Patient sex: M
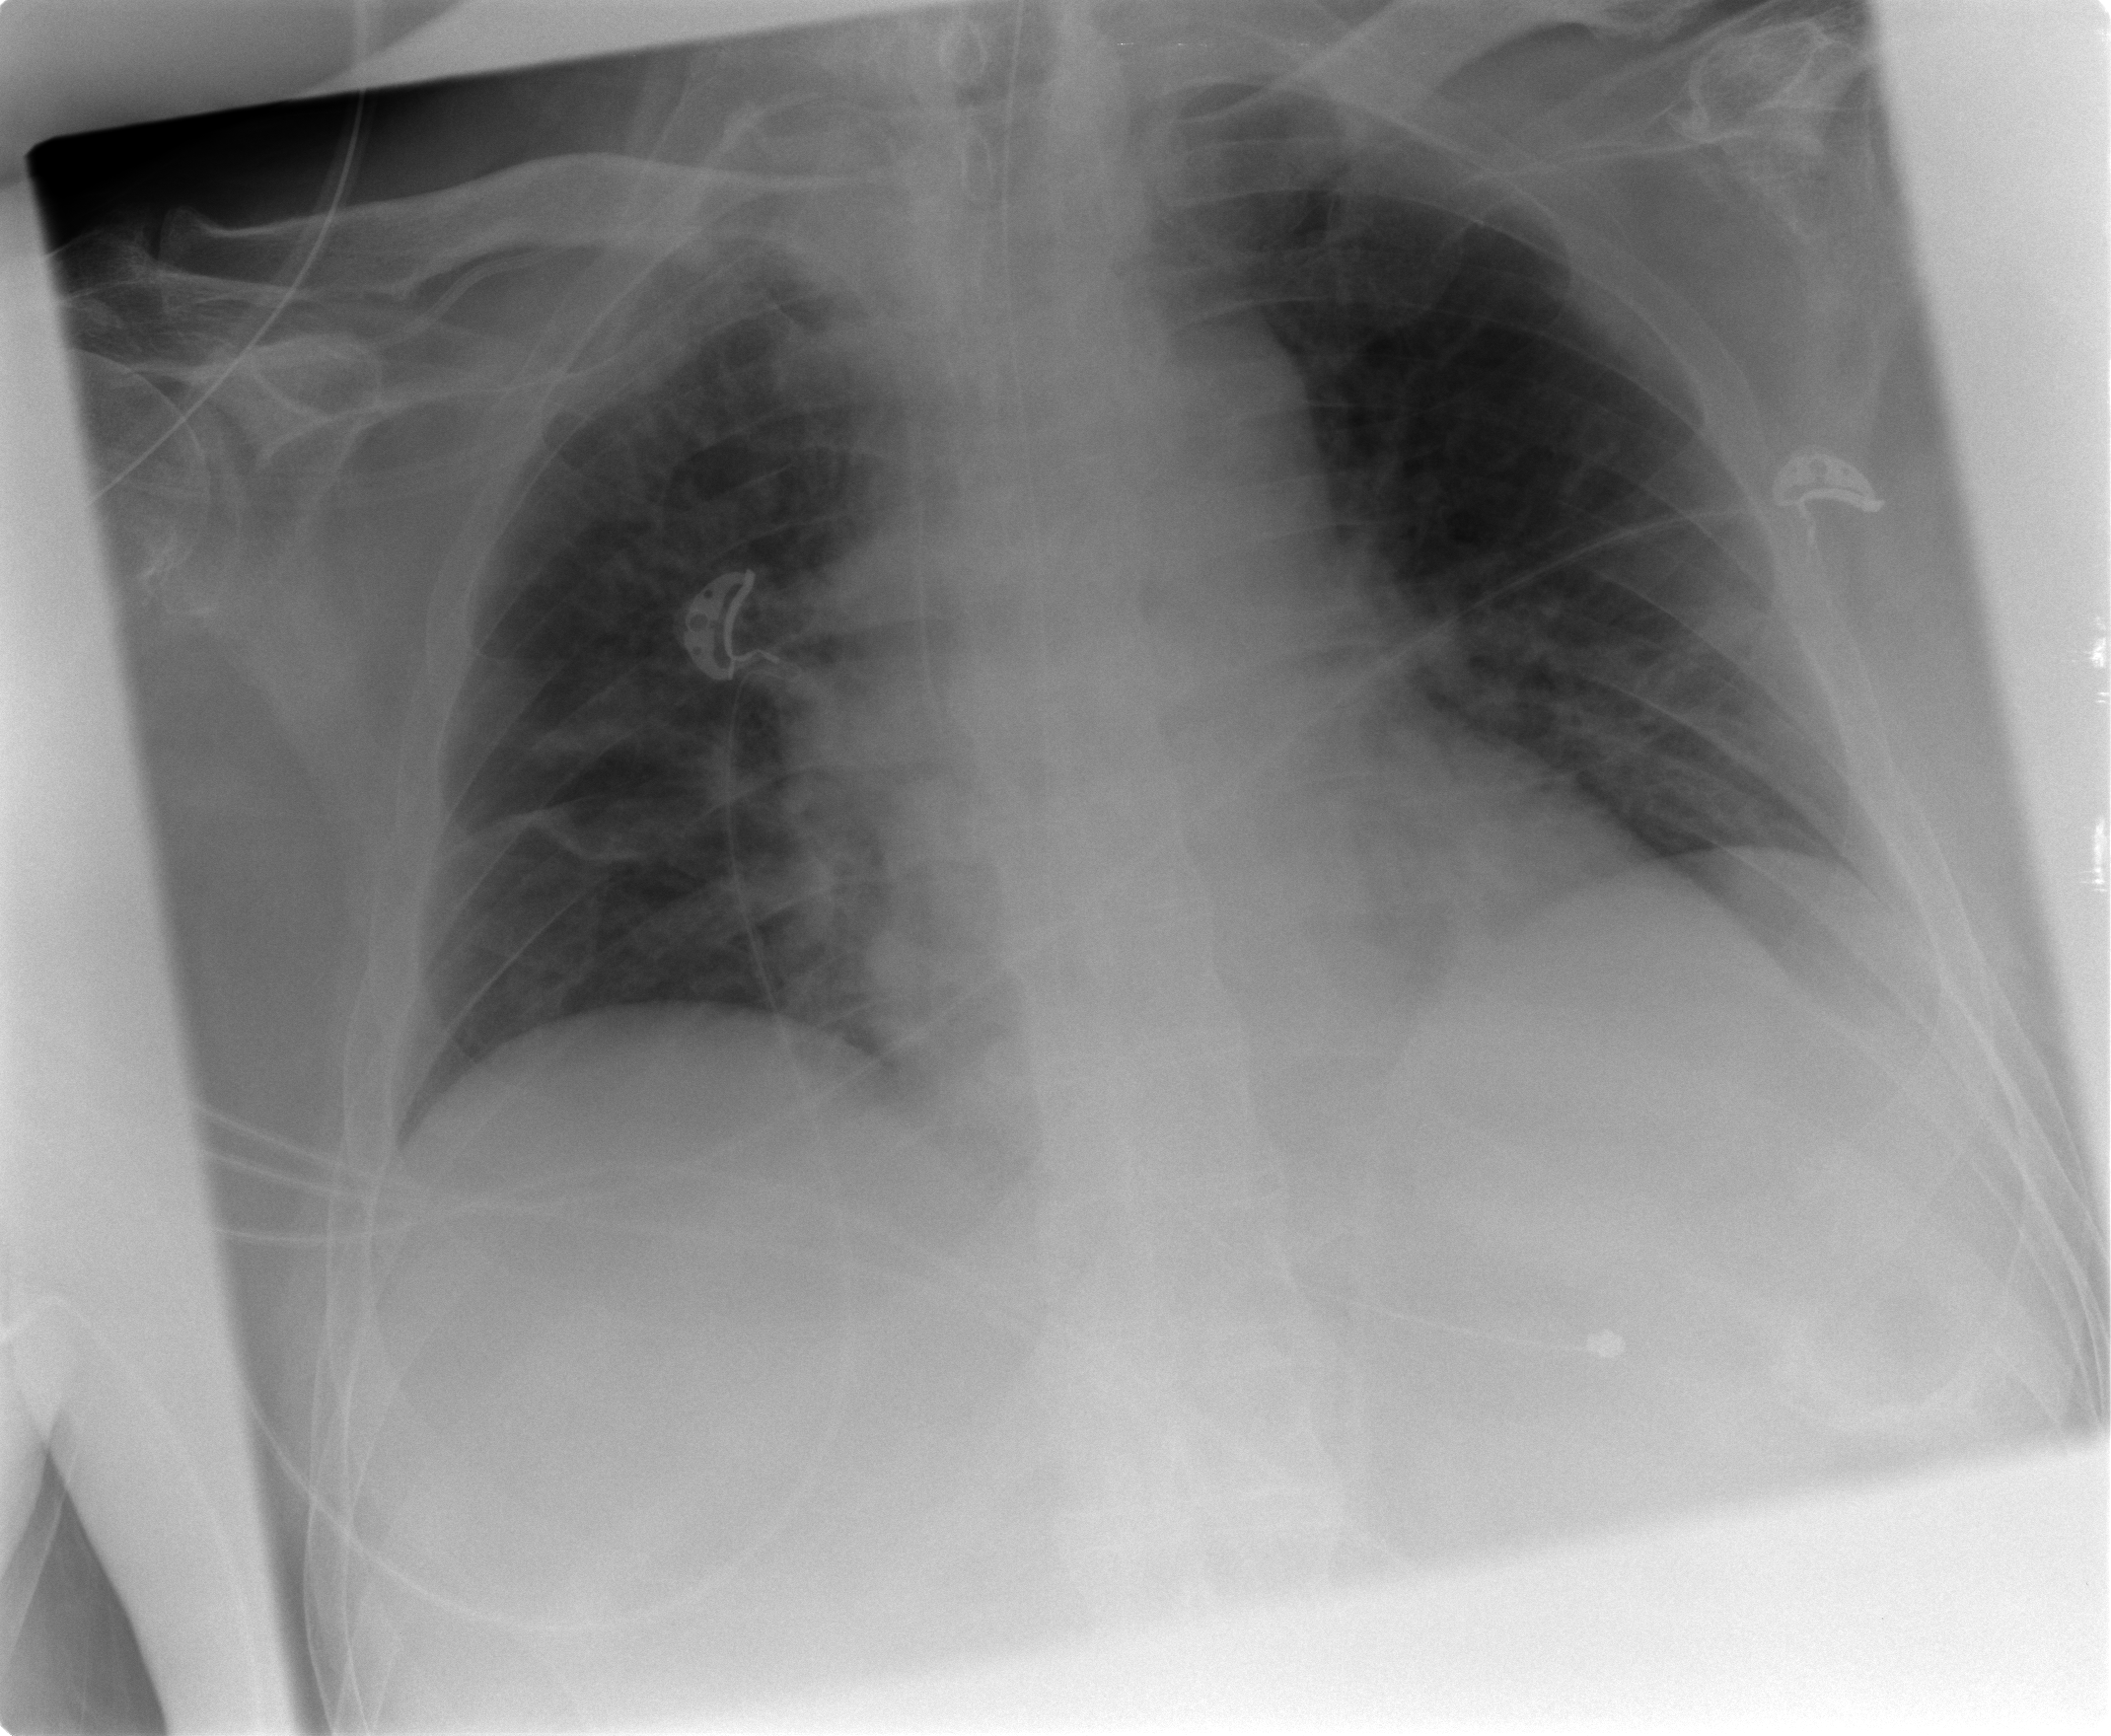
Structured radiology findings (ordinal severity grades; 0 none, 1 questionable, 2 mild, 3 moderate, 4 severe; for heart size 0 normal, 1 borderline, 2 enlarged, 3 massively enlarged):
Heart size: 0
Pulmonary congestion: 2
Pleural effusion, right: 0
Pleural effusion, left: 0
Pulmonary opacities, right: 2
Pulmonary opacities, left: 2
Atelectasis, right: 2
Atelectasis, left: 2